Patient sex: M
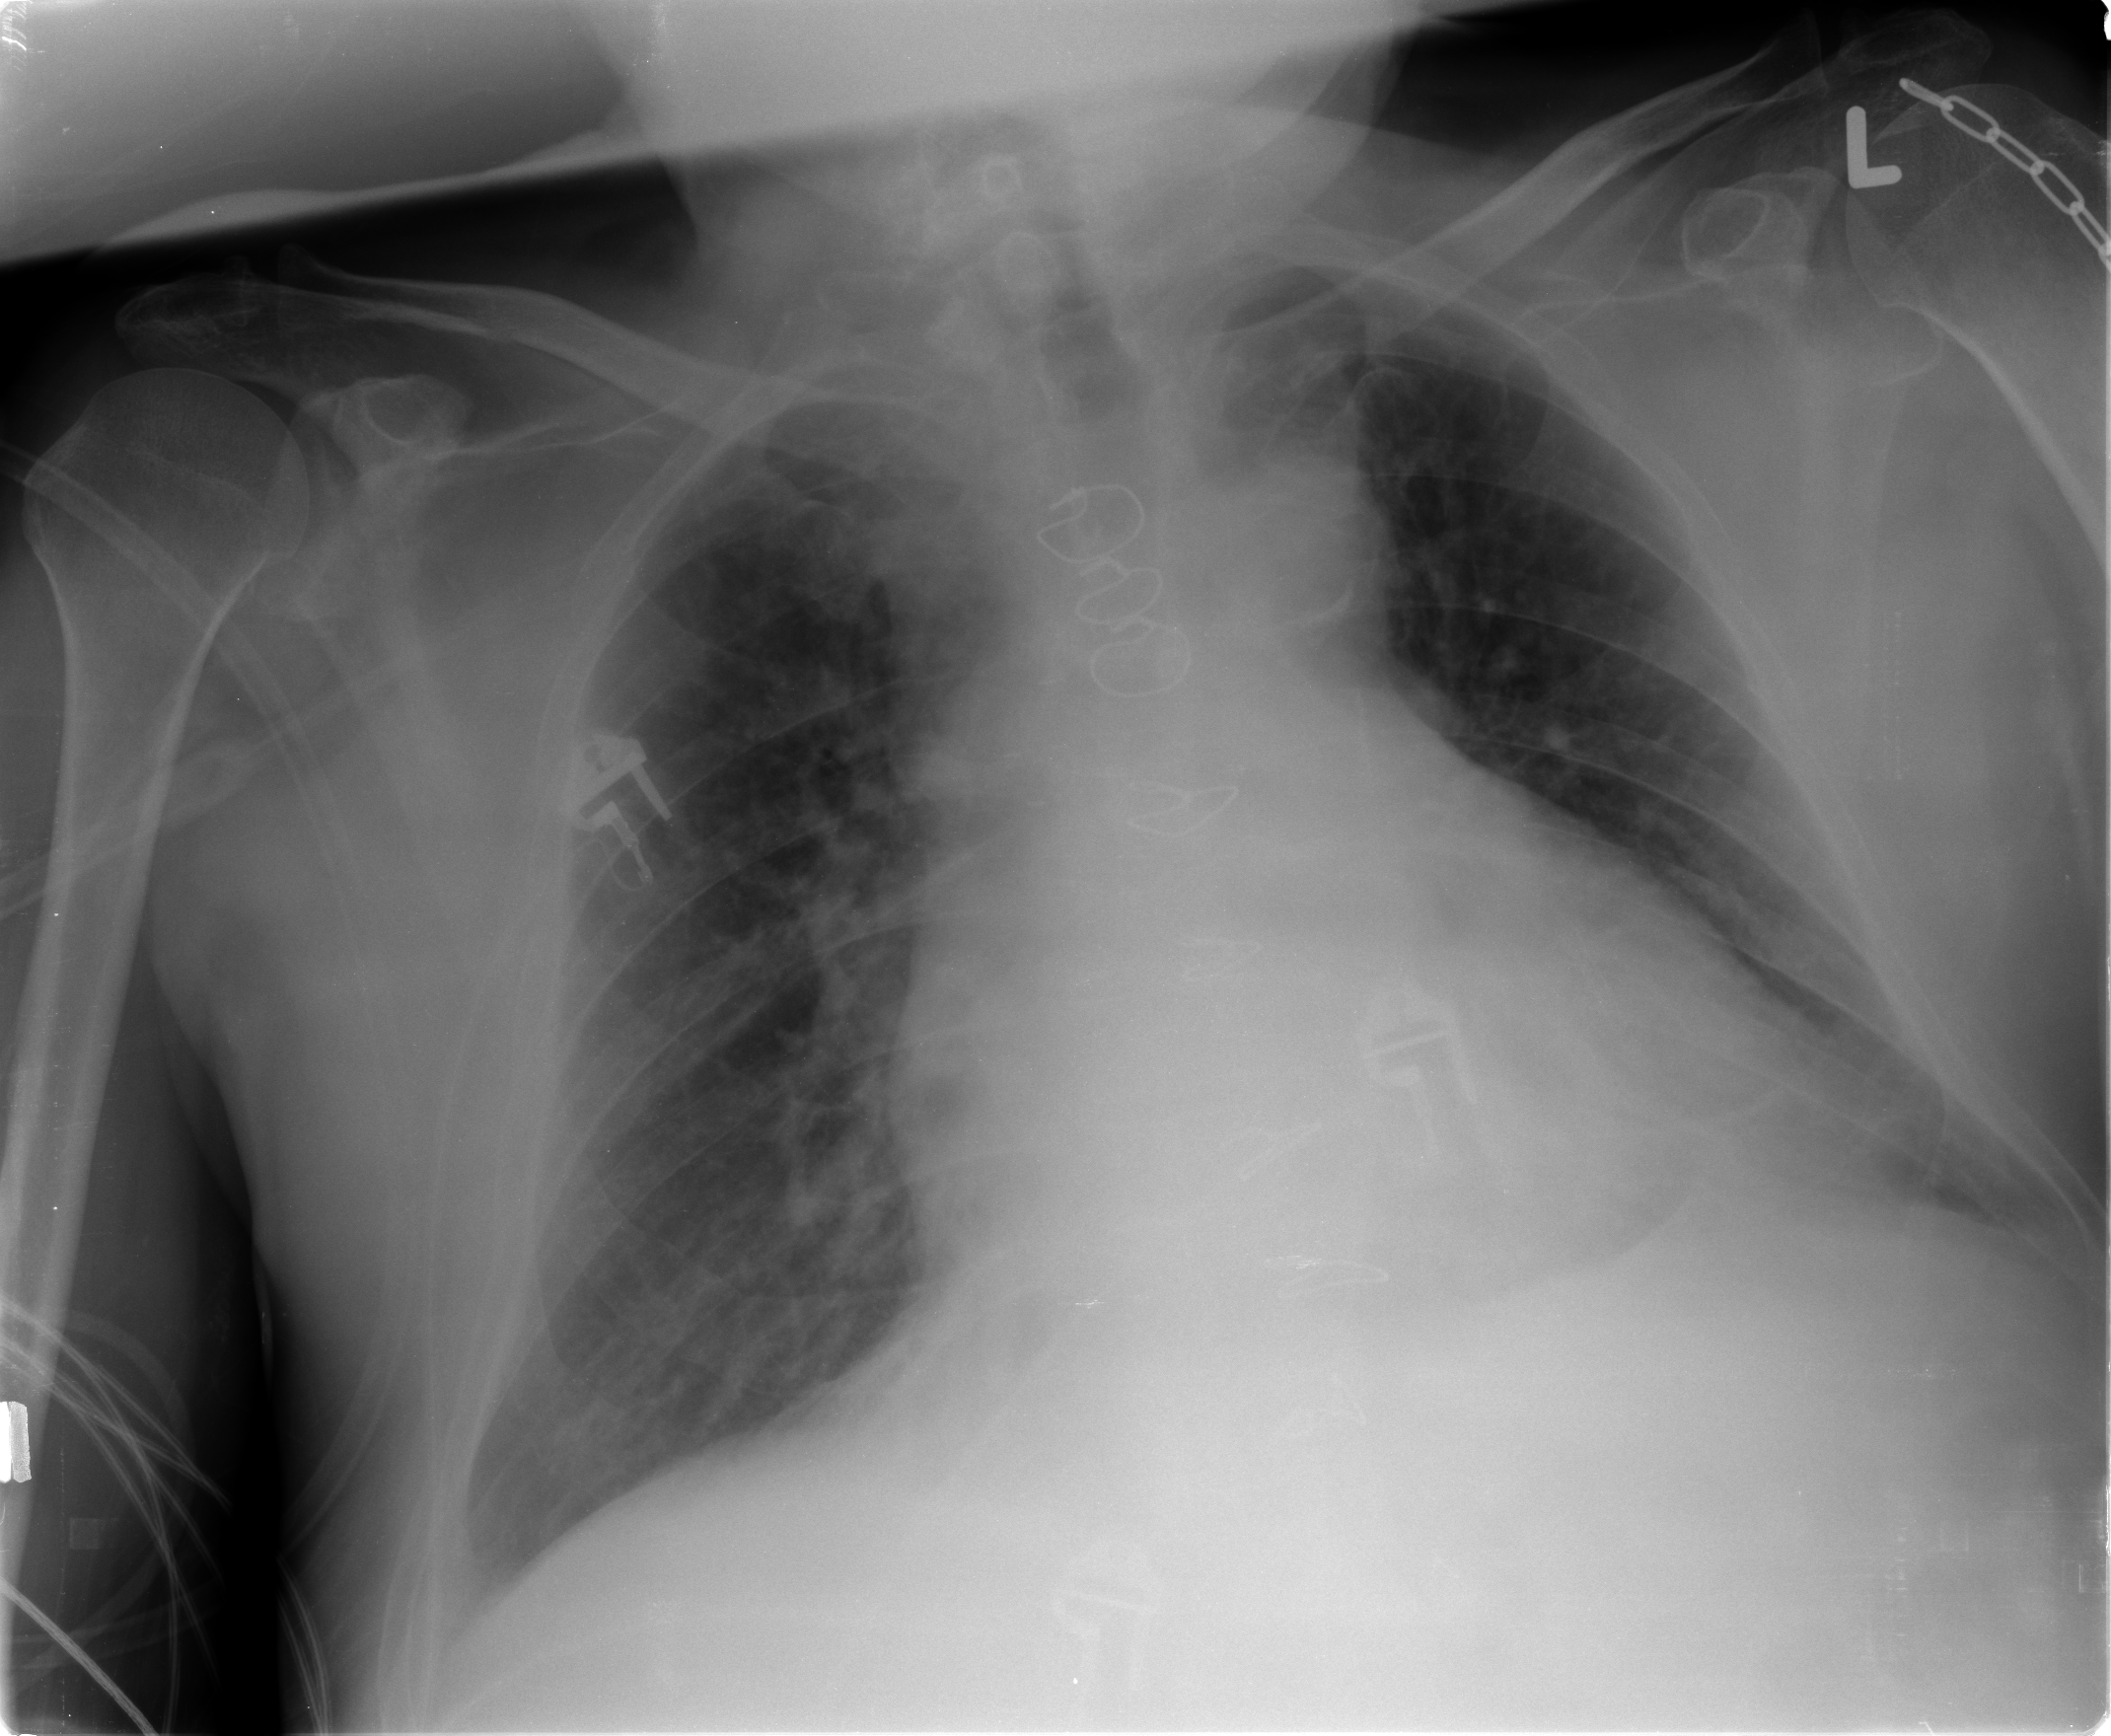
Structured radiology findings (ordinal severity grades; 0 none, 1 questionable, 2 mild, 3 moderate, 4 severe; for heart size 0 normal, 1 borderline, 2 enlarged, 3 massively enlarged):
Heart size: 2
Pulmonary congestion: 2
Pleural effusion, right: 0
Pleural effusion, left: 1
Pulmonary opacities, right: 2
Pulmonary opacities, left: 0
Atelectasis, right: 1
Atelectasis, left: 2